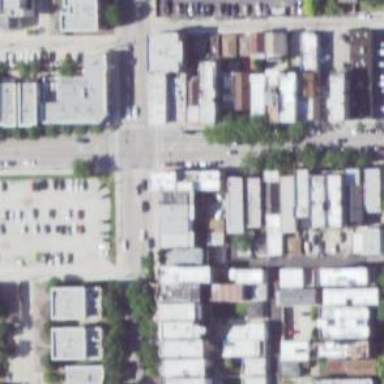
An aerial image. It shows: Alleyway designated as service road.